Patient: sex M, age 64
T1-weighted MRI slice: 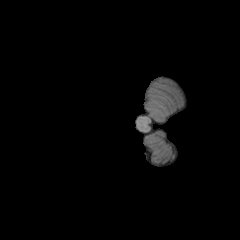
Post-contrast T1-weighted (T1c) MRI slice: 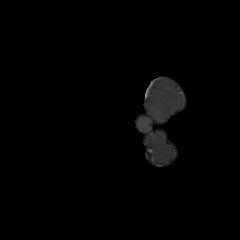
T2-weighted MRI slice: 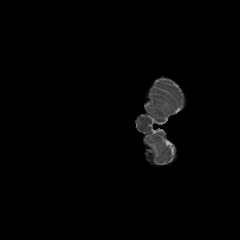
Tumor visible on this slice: no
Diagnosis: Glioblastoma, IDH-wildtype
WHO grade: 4